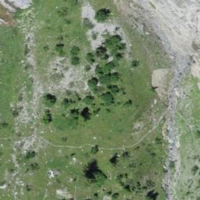
EUNIS habitat code: 23
Species observed at this site:
Aculepeira ceropegia